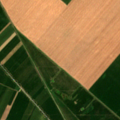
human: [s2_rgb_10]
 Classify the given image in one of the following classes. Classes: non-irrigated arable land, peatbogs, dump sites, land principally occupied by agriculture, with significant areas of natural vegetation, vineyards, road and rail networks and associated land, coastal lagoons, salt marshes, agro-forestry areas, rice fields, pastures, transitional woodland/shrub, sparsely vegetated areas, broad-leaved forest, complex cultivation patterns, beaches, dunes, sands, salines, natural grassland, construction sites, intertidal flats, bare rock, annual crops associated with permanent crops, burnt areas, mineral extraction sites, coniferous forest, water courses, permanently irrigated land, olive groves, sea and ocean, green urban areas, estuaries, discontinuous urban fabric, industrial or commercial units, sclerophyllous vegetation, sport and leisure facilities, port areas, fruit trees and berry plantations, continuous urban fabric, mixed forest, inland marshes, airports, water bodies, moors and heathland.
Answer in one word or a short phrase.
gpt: non-irrigated arable land